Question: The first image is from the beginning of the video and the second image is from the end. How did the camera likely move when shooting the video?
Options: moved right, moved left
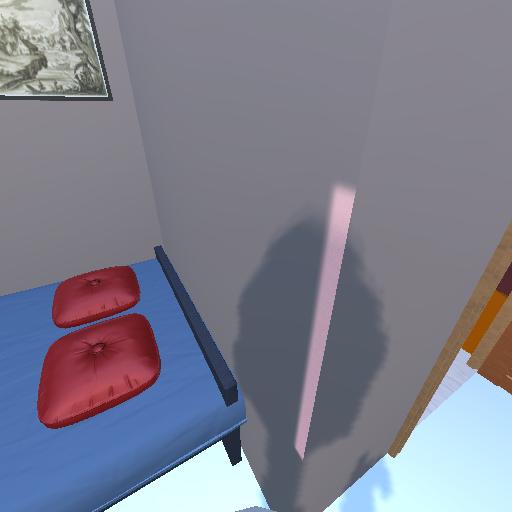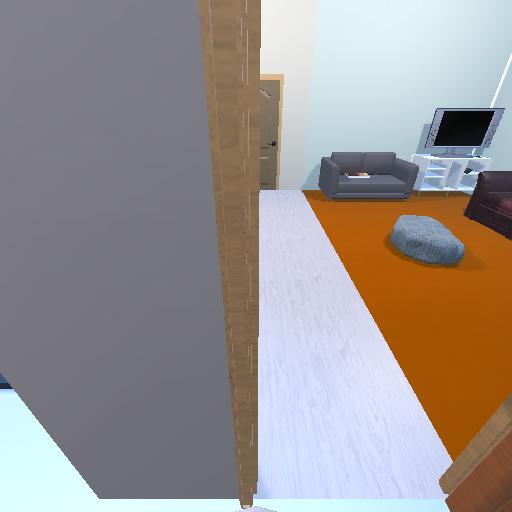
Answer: moved right